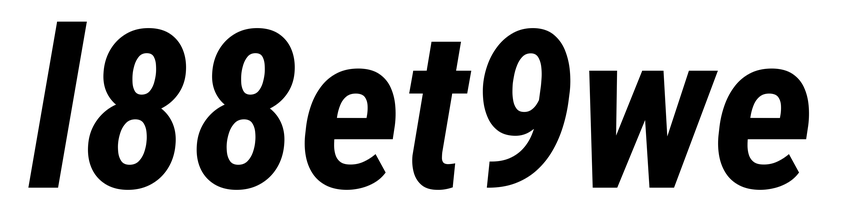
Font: Roboto-Italic_Condensed_Bold_Italic